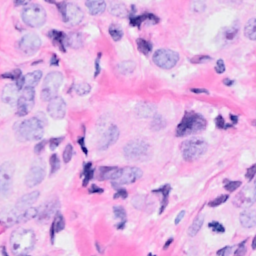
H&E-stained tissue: Breast